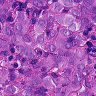
Metastatic tissue present: yes